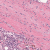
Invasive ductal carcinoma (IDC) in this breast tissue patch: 0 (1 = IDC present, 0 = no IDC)